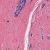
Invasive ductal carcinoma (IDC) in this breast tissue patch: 0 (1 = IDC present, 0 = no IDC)